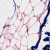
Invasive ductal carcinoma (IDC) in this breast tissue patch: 0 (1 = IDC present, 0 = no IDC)